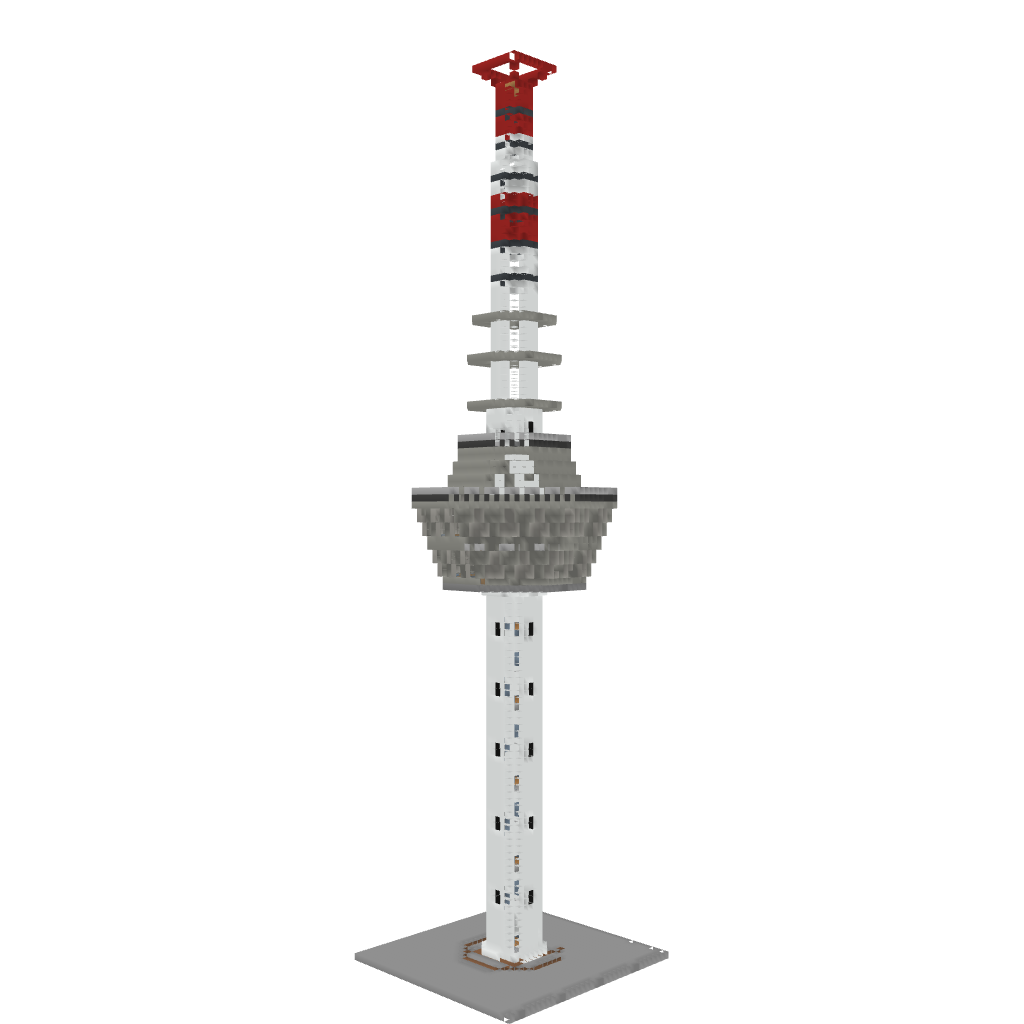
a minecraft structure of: Mannheim TV Tower